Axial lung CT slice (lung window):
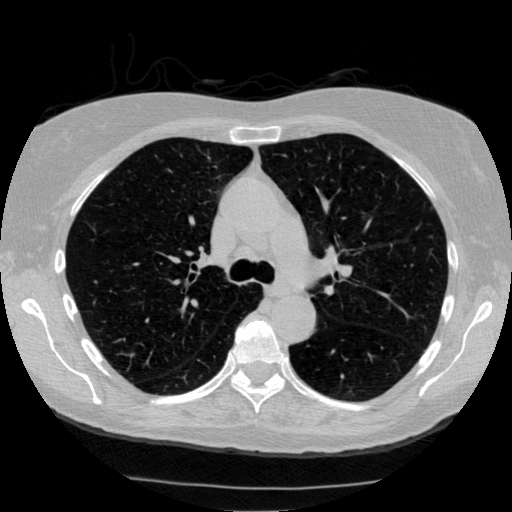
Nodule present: no